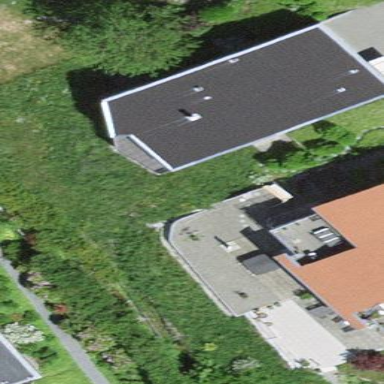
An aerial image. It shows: Building.